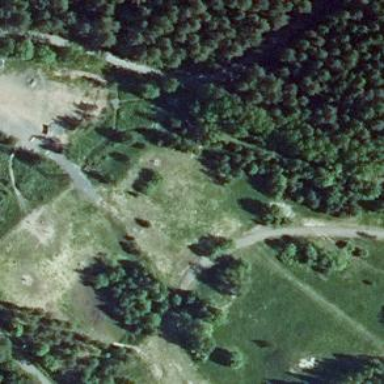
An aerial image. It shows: Disc golf hole.